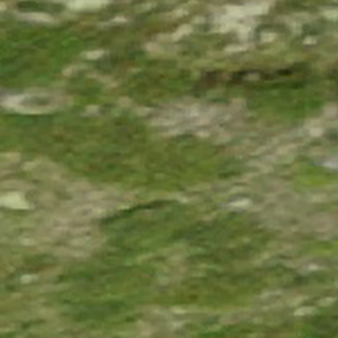
Label: other